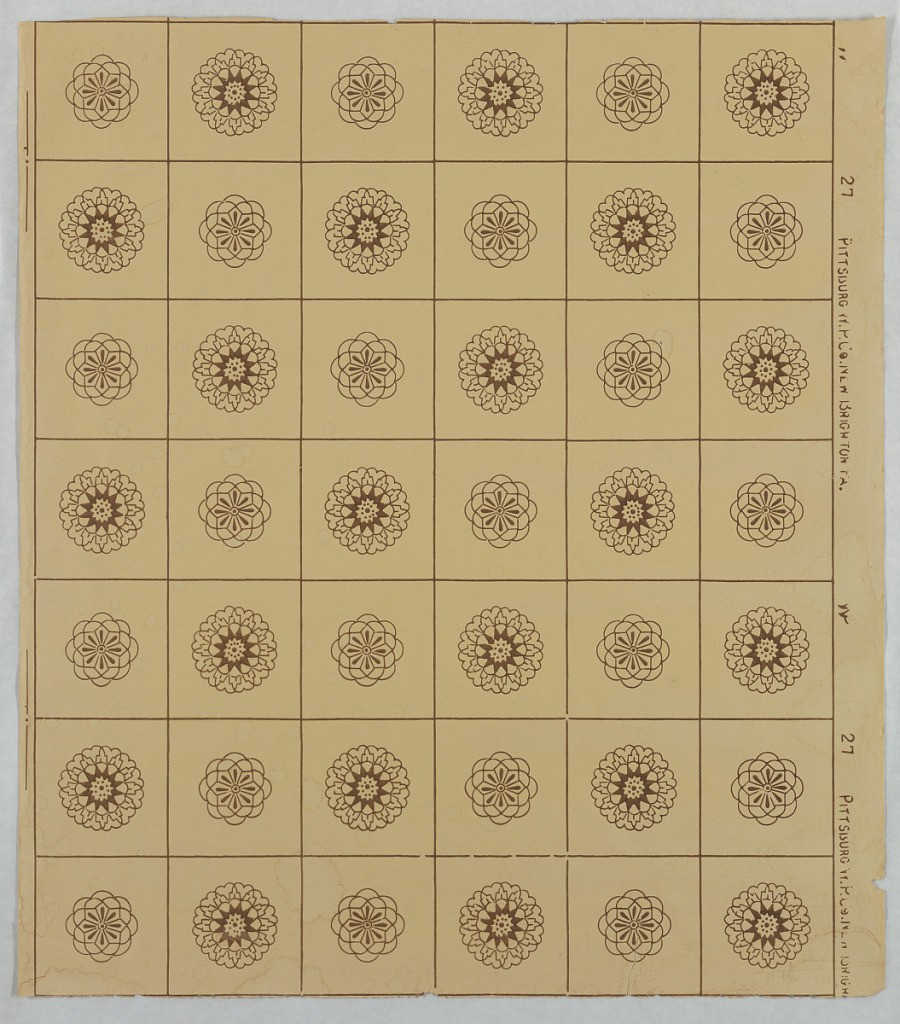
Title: Sidewall and frieze
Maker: Pittsburg W.P. Co., 1896 – 1915
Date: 1900
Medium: Machine-printed paper
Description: Tile pattern with geometricized floral motifs inset within framework. Printed in brown on light brown ground.